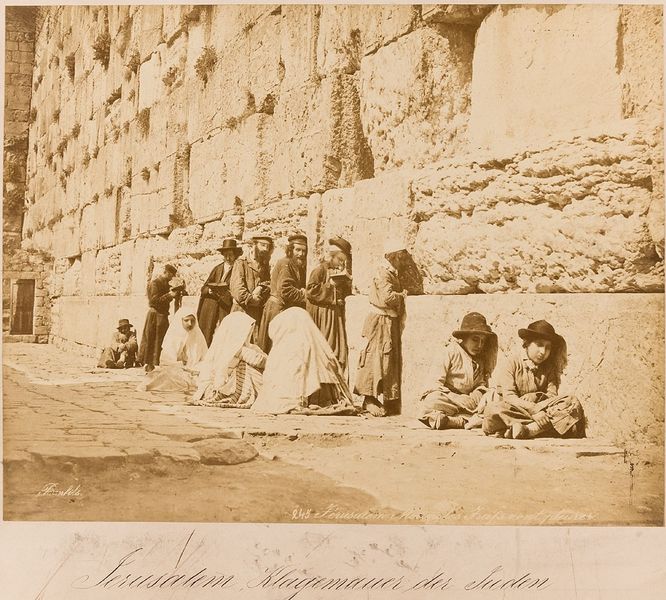
Titel: 245 Jérusalem. Mur oú les Juifs vont pleurer
Künstler: Félix Bonfils
Standort: Hamburg
Institution: Museum für Kunst und Gewerbe Hamburg
Schlagwörter: foto, fotografie, photographie, photo, tempel, liturgie, synagoge, albumin, klagemauer, lichtbild, reisefotografie, historische, schwarzweißpositivverfahren, silbersalzverfahren, schwarzweißfotografie, gebäude, örtlichkeit, straße, stätte, reisephotographie, albuminpapier, heiligtümer, praktiken, stiftshütte, kotel